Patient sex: M
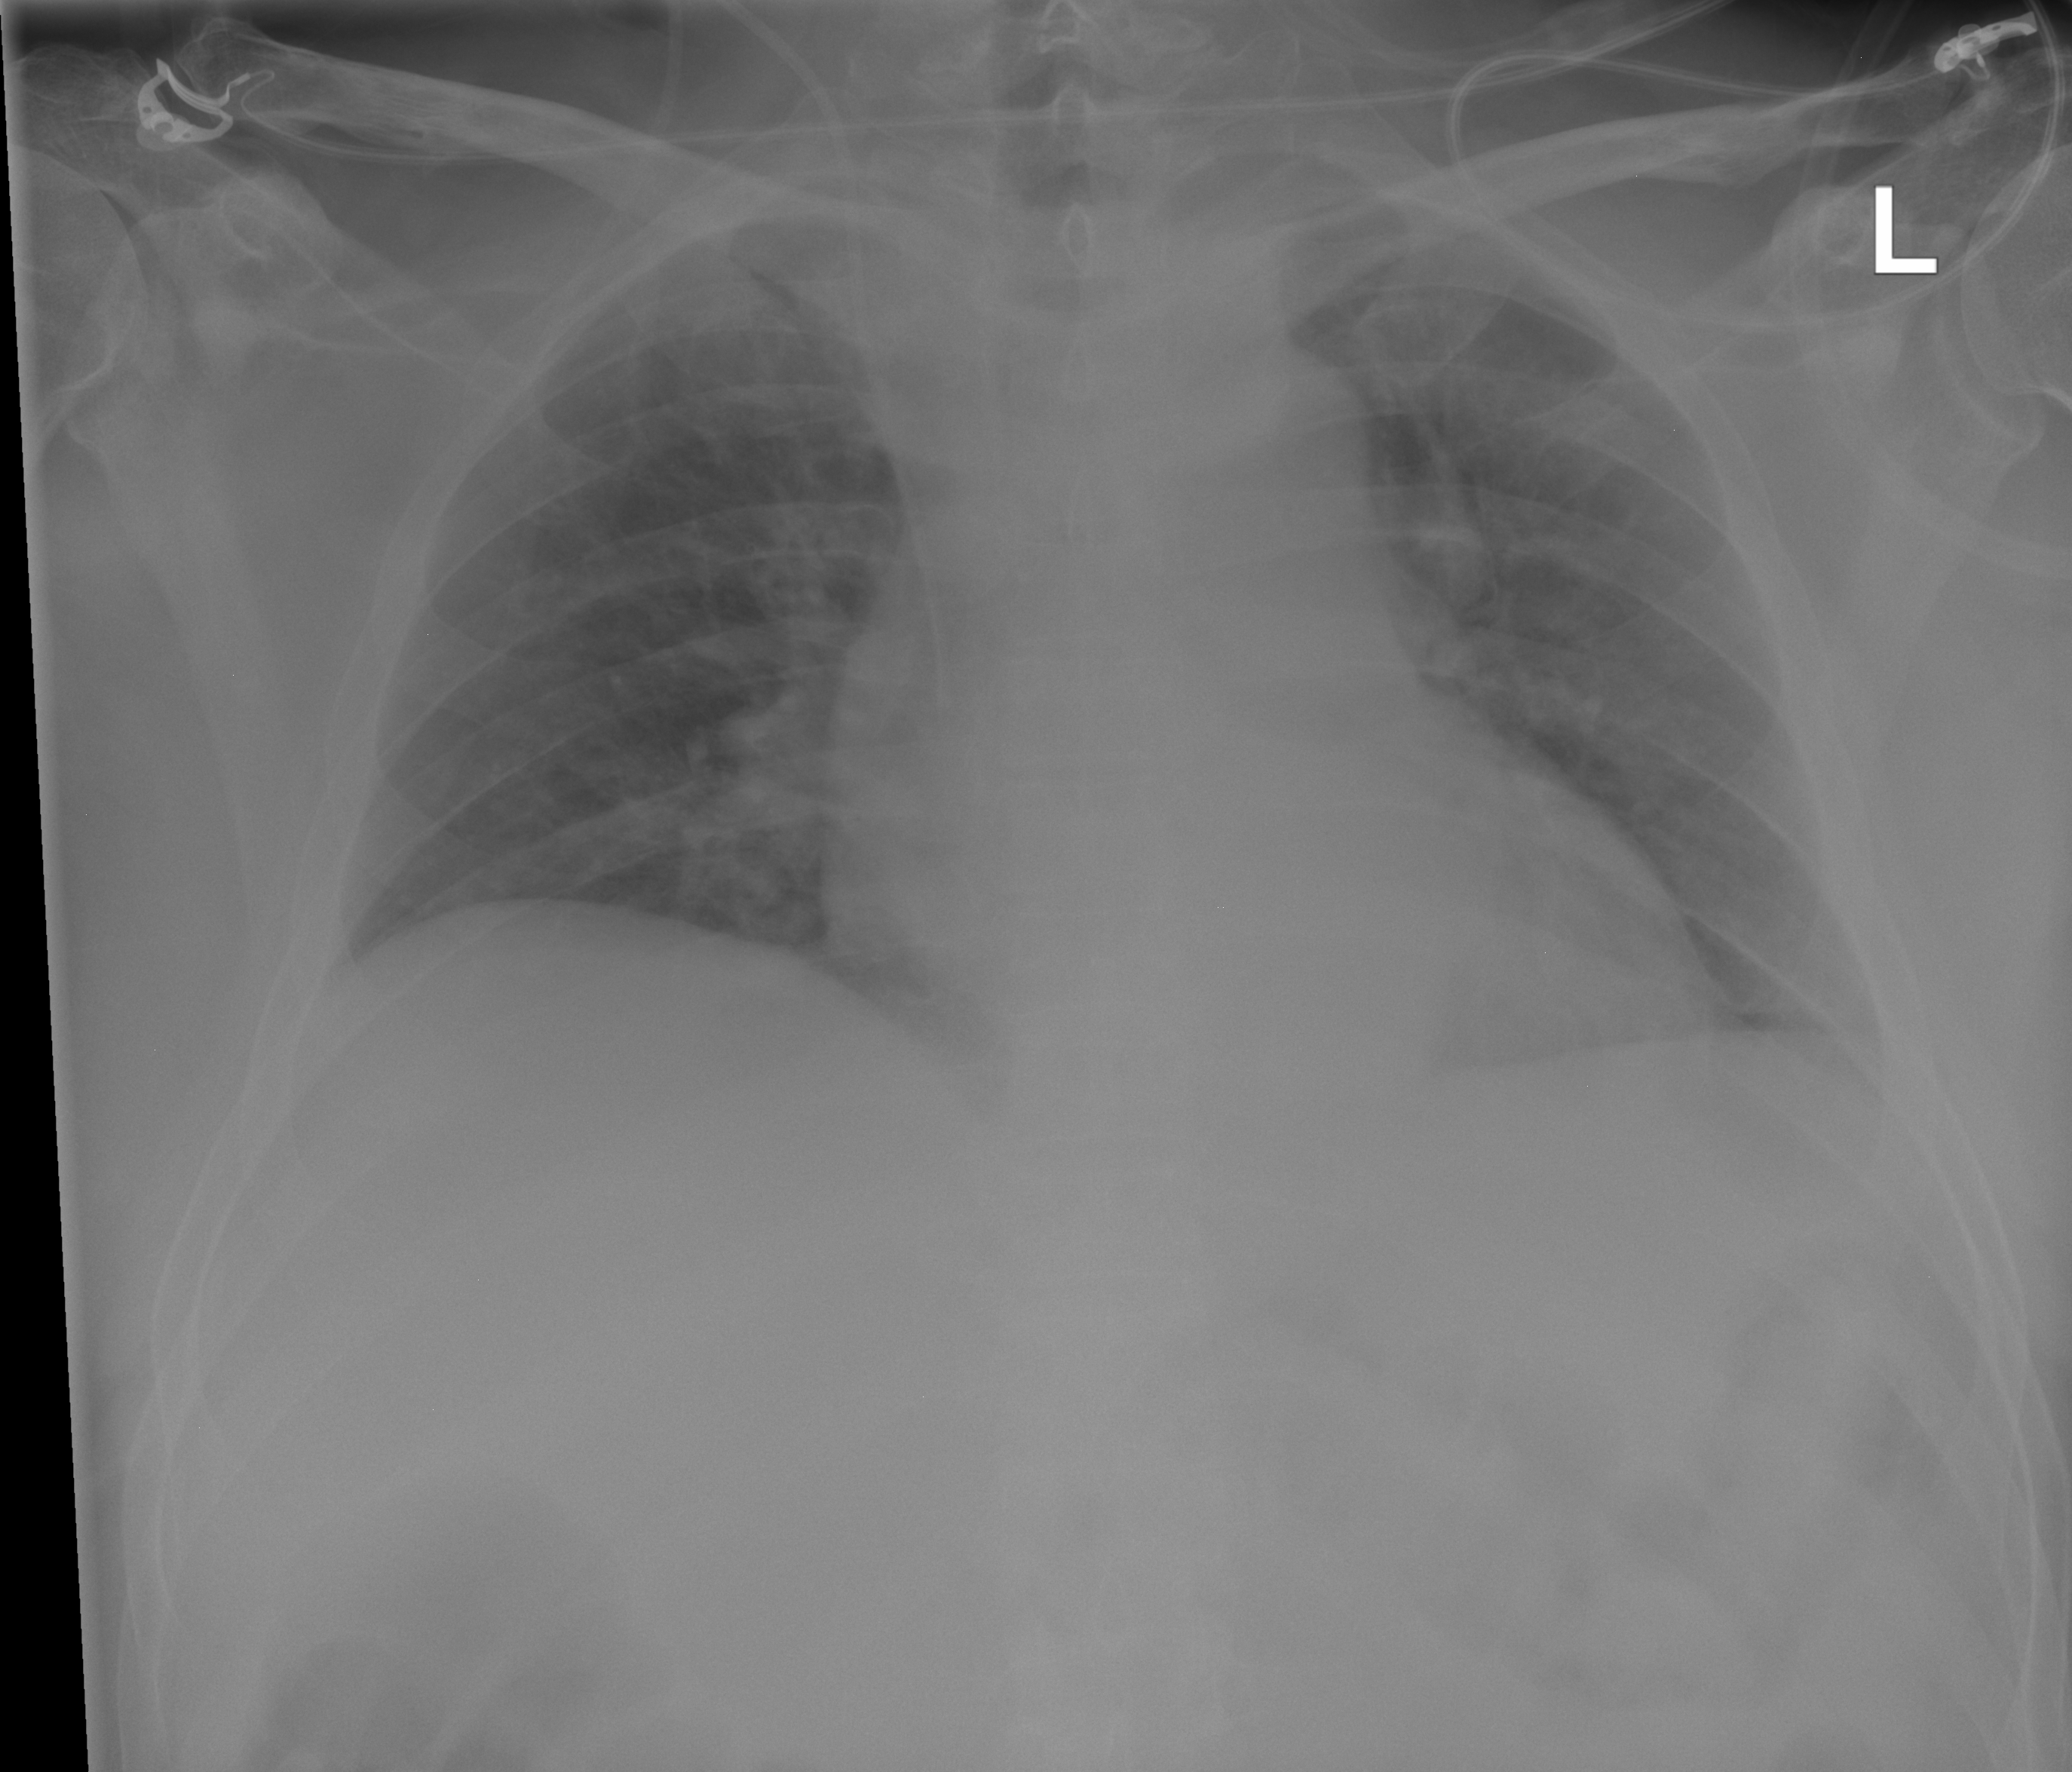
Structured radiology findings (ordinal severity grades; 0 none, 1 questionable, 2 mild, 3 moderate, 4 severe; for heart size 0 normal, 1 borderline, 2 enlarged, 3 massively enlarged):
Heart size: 2
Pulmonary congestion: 0
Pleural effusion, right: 0
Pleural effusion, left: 2
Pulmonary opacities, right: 0
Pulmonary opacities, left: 2
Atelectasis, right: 0
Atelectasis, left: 0